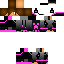
A female skeleton skin with dark skin, wearing brown helmet dressed in a black hoodie and black pants, featuring a closed mouth.